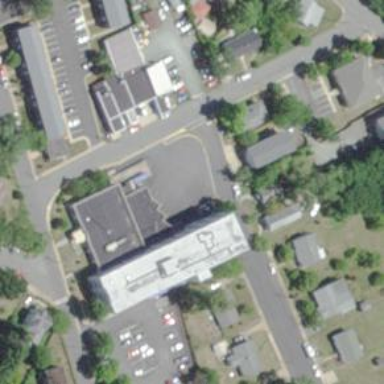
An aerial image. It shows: Building.